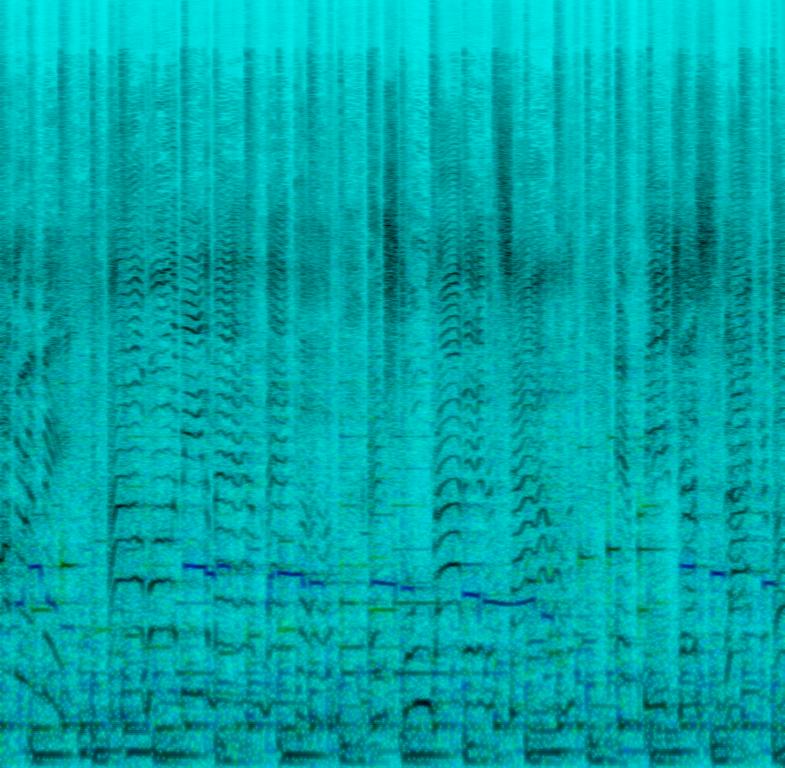
A male voice is singing in the midrange then another male voice joins singing in a lower harmony. In the background you can hear a jazz drum playing along with an upright bass and a flute. An acoustic piano is playing jazzy licks. Then the drum breaks the beat with strong fill-ins before a brass section elevates the piece. This song may be playing live during a jazz performance.